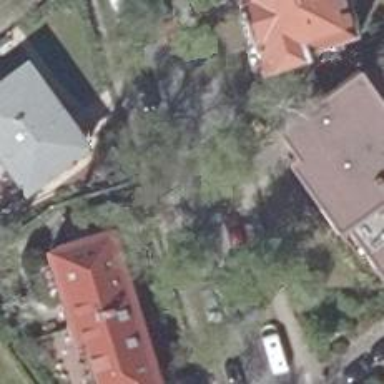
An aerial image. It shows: Driveway.